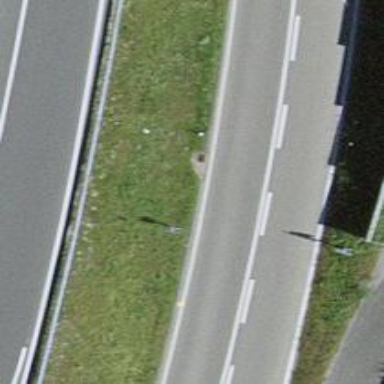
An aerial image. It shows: Trunk link highway with asphalt surface.